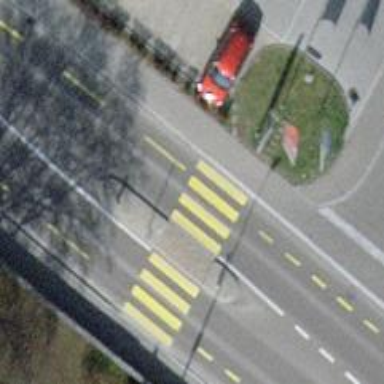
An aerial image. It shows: Footway crossing with marked asphalt surface.